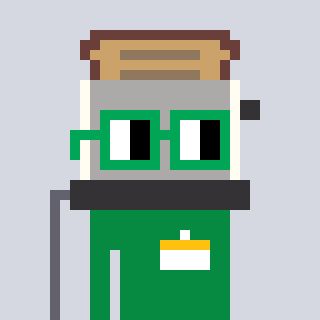
a pixel art character with square green glasses, a toaster-shaped head and a green-colored body on a cool background